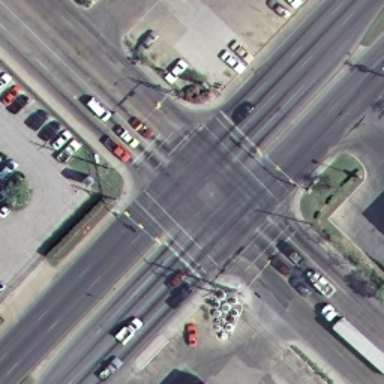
An intersection with many cars parked at the corners .